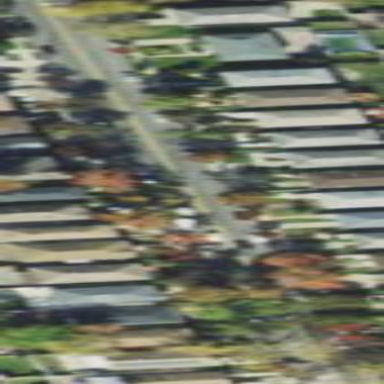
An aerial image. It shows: Asphalt road in residential area.